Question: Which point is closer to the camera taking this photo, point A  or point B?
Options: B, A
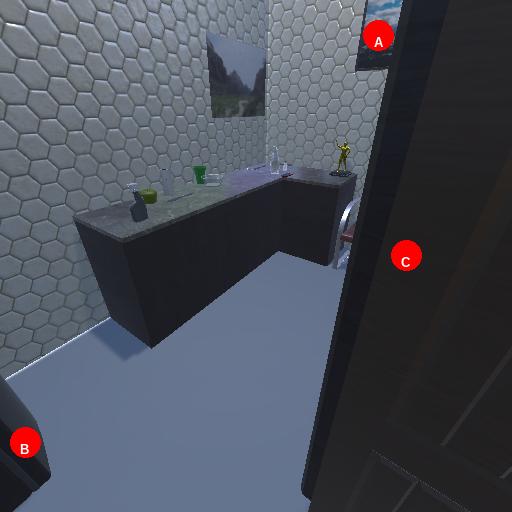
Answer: B